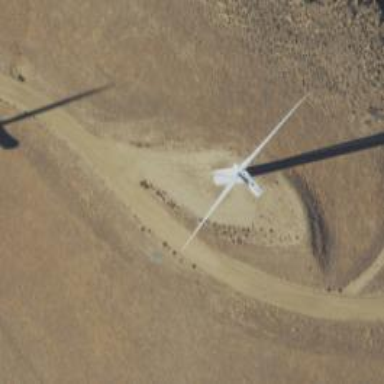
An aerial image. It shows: Wind generator powered by horizontal axis wind turbine.